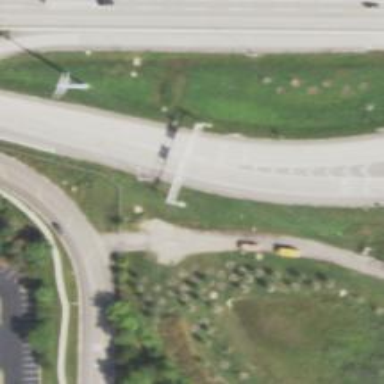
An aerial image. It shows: Toll gantry on the road.